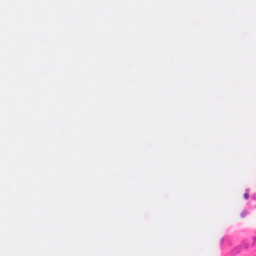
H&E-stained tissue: Colon